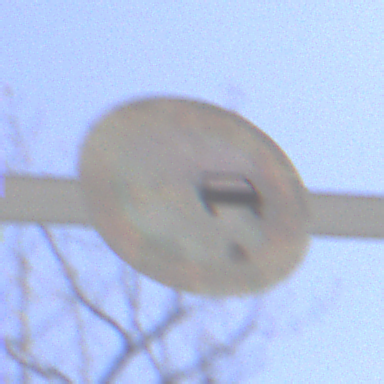
Verkehrszeichen: Ueberholverbot
Umgebung: Outdoor, Nature
Tageszeit: Midday
Wetter: Clear
Licht: Natural
Jahreszeit: NotSpecified
Kontrast: HighContrast